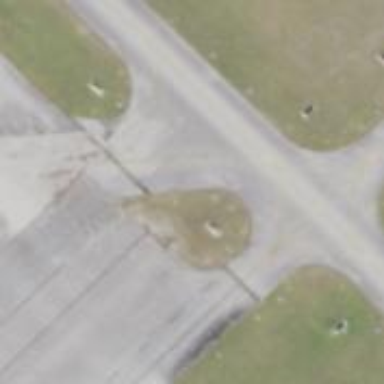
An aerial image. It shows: Image of taxiway at airport.